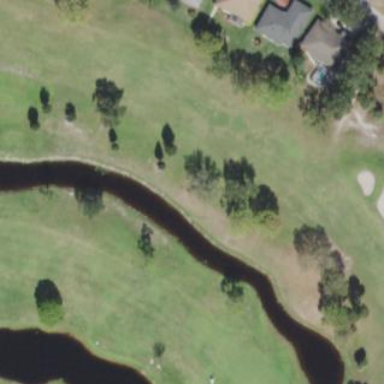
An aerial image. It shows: Golf course.